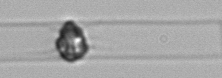
Label: Dactyliosolen_blavyanus